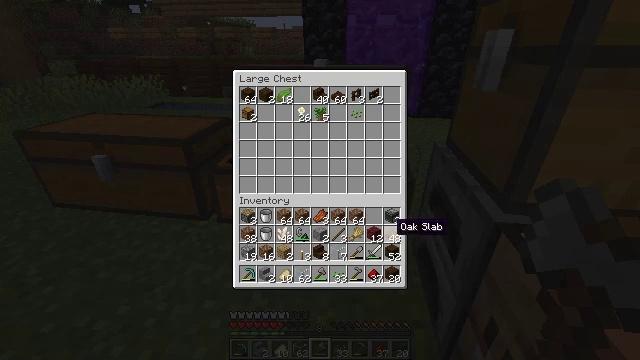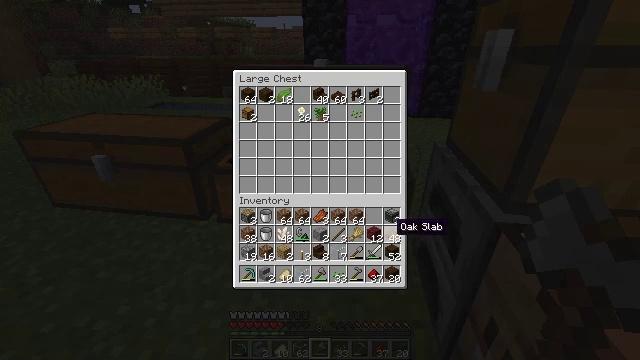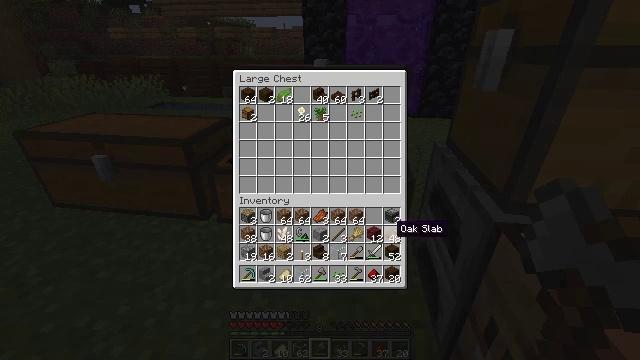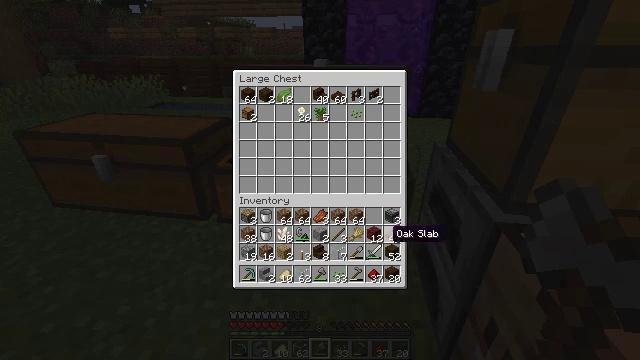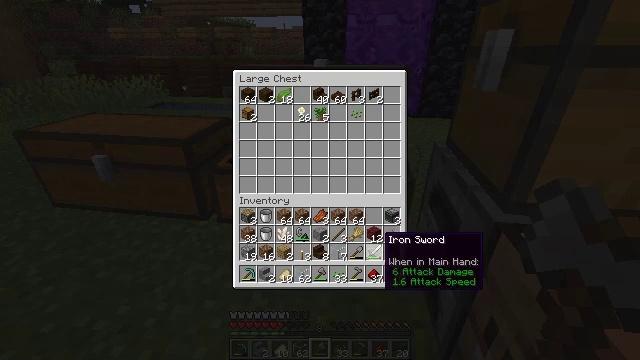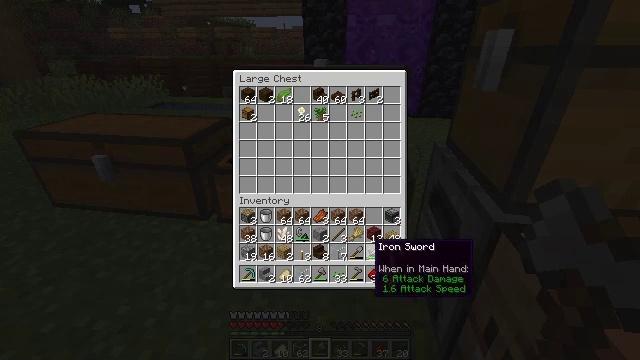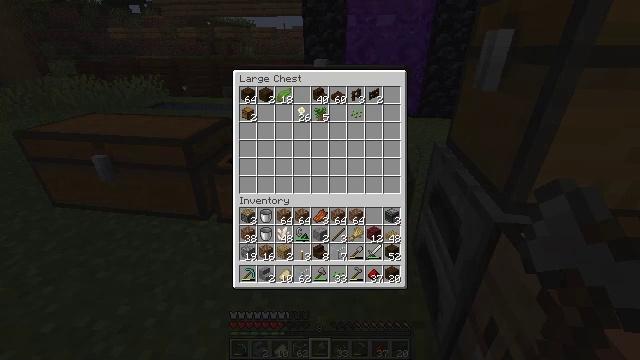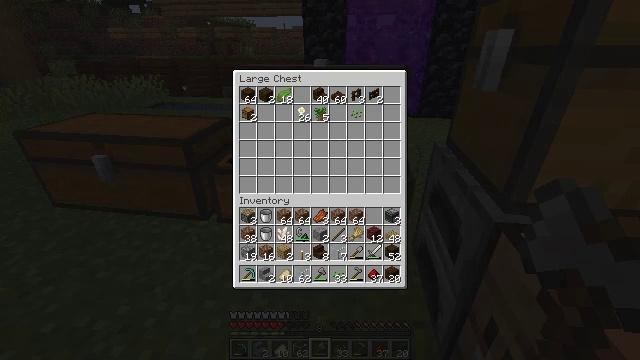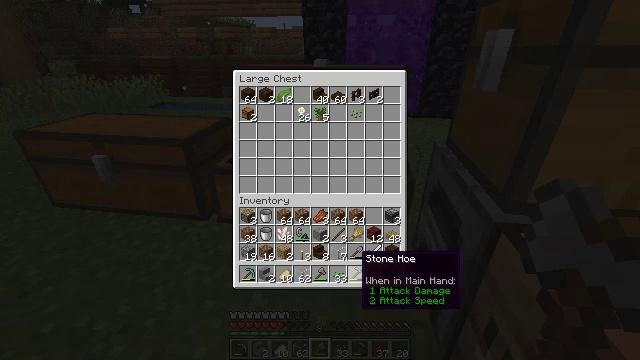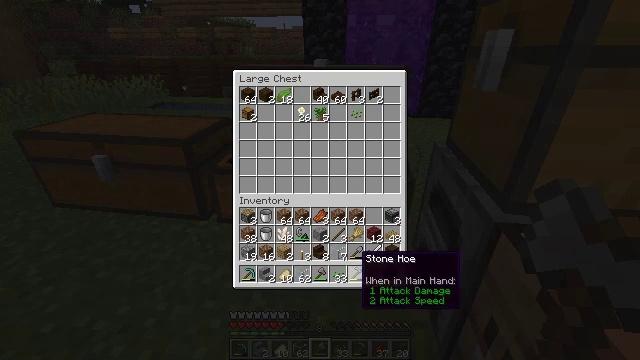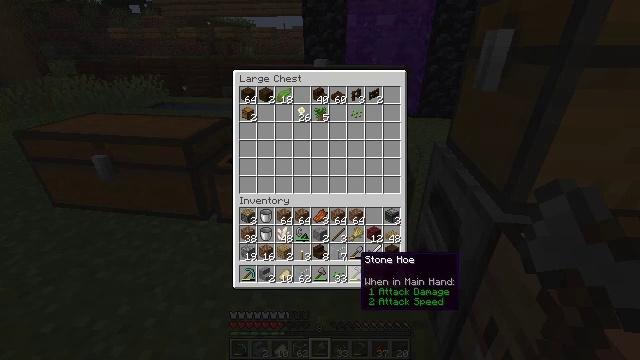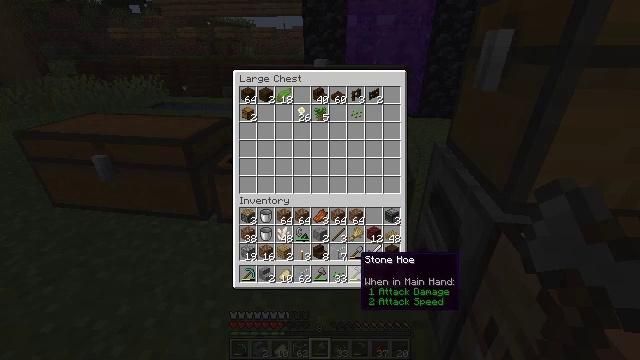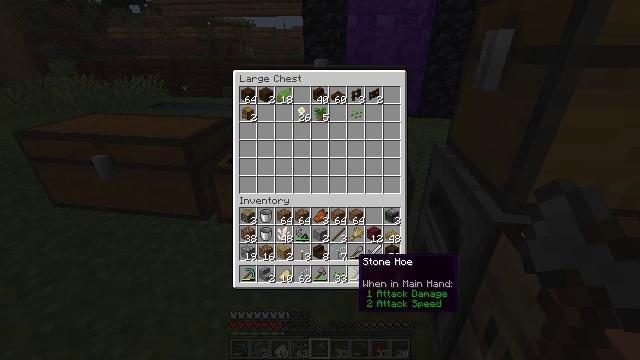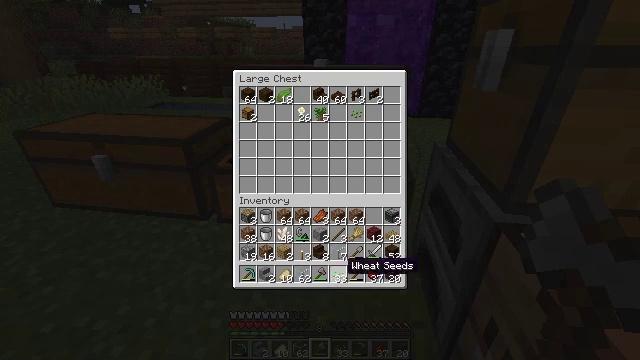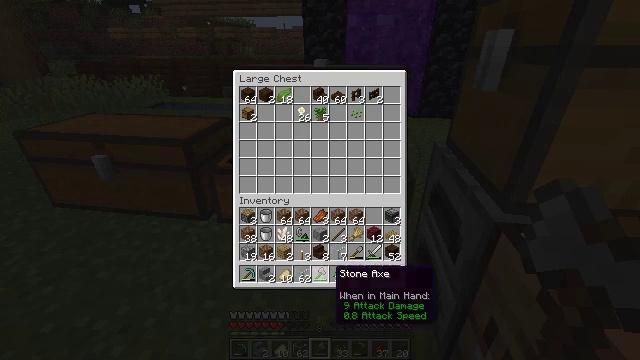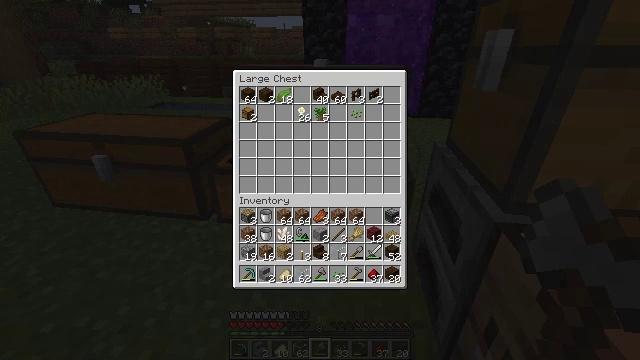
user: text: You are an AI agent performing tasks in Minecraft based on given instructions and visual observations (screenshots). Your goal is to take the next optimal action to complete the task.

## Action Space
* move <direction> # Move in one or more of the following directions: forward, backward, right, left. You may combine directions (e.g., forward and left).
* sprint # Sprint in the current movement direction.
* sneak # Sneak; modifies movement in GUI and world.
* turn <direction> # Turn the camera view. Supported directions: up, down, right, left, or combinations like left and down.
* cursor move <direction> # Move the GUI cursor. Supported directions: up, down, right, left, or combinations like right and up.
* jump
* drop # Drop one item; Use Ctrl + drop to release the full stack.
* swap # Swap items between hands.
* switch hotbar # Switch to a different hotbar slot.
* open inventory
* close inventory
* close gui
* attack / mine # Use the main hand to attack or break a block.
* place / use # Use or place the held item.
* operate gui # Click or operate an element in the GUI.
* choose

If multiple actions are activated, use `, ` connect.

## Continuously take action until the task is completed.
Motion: motion action
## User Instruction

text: Make a dark oak trapdoor.
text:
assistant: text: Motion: sneak
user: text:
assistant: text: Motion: sneak
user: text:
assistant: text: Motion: sneak
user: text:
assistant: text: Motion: sneak, turn left
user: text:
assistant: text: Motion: sneak, turn left and down
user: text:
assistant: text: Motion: sneak, turn left and down
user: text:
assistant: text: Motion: sneak
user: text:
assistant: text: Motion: sneak
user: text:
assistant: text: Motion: sneak
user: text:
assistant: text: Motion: sneak
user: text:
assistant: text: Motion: sneak
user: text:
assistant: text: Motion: sneak
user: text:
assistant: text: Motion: sneak, turn left
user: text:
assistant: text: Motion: sneak, turn left and down
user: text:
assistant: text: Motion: sneak
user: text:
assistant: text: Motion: sneak
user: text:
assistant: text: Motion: sneak, turn right and down
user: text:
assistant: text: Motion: sneak, turn right and down
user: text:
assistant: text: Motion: sneak, turn right
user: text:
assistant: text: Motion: sneak, turn right
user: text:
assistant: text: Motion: sneak
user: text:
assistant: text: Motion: sneak
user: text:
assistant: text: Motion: sneak
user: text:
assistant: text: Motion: sneak
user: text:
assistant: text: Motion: sneak
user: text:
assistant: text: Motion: sneak
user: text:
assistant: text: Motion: sneak
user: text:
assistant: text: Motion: sneak, turn up
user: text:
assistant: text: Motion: sneak, turn up
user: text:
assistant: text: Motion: sneak, turn up